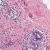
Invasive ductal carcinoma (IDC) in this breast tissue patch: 1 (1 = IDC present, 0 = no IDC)